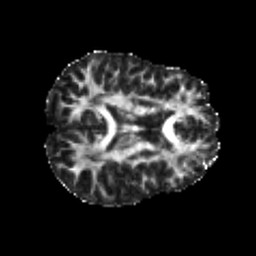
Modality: FA
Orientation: axial
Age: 20
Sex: male
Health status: healthy
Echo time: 0.074 s